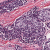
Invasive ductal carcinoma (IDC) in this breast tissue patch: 1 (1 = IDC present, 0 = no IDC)